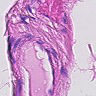
Metastatic tissue present: no